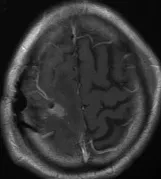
Postoperative MR images confirming gross total resection.
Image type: radiology (mri)